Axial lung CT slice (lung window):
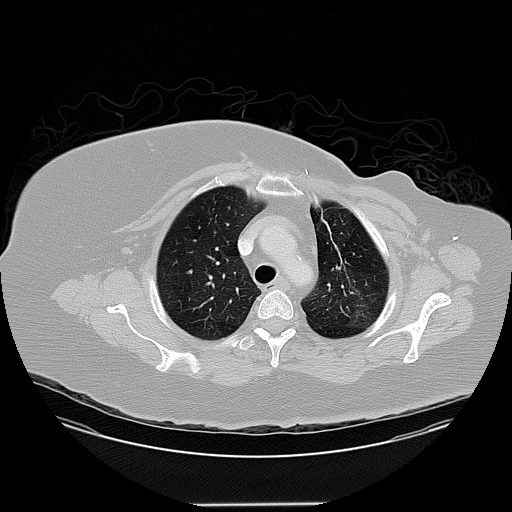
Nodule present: no